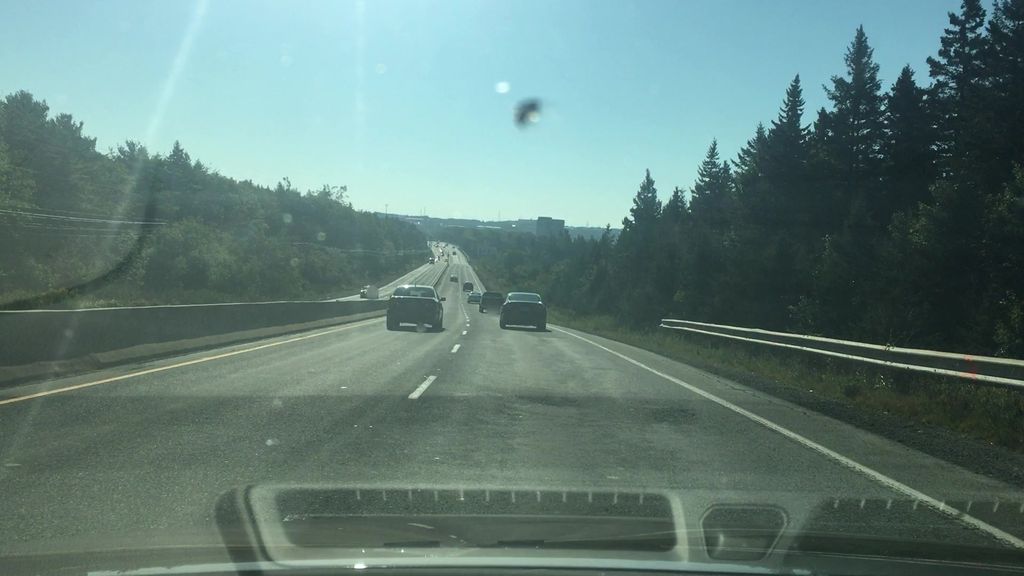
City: halifax